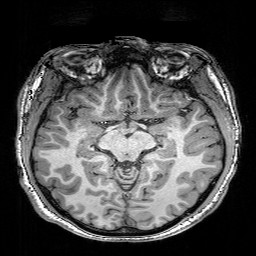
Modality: T1w
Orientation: coronal
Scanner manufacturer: siemens
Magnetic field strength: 3 T
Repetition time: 0.02 s
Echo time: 0.005 s